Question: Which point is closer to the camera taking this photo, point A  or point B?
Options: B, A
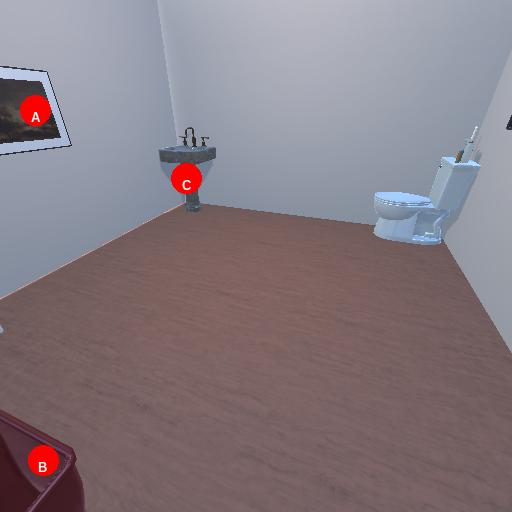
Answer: B